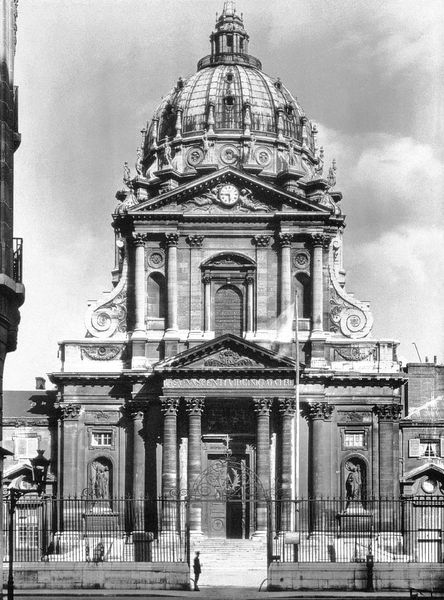
Titel: Val-de-Grace in Paris
Künstler: Jacques Lemercier
Standort: Paris, Abtei Val-de-Grace (EU - F - Ile-de-France)
Schlagwörter: wolken, säulen, gebäude, zaun, barock, wache, giebel, kuppel, ornamente, uhr, tor, foto, fotografie, schwarzweiß, dreiecksgiebel, sims, gesims, voluten, volute, tympanon, gesprengt, doto, tymanon